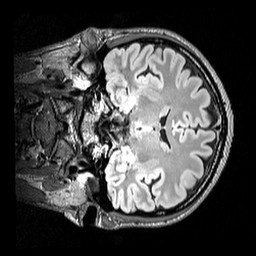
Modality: FLAIR
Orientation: coronal
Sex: male
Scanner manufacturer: siemens
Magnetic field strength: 3 T
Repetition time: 5 s
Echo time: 0.395 s